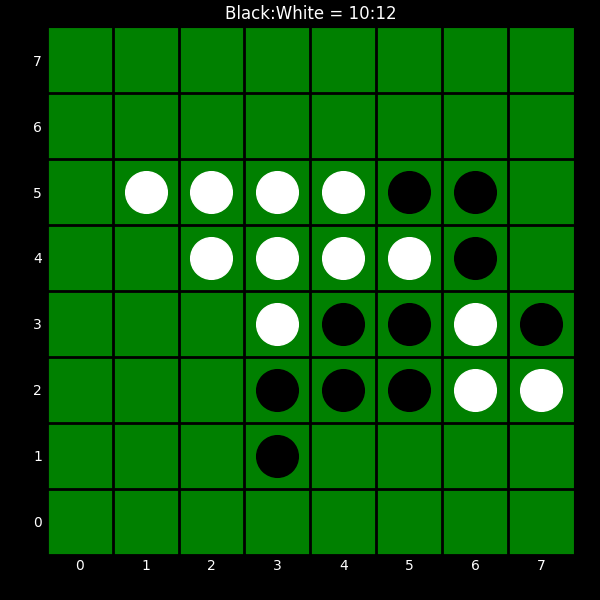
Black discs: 10
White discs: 12